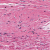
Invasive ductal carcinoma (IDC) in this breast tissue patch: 0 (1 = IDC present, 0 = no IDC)